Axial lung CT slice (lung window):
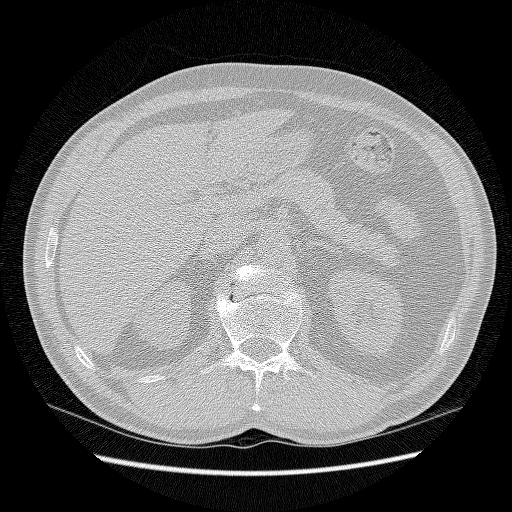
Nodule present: no